Question: I got a problem trying to split 'str' in 2 int vars and 1 char var. Here is a code:
'''
FILE *fp;
int i,j;
char str[8];
char valor;
if(!(fp = fopen("miniflota_g.dat","rb"))){
printf("Error opening file.");
getch();
return;
}
while(fread(str,sizeof(str),1,fp) == 1){
sscanf(str,"%d %d %c",i,j,valor);
printf("%d %d %c",i,j,valor);
}
fclose(fp);
'''
And this is an error:

Thanks for any help.
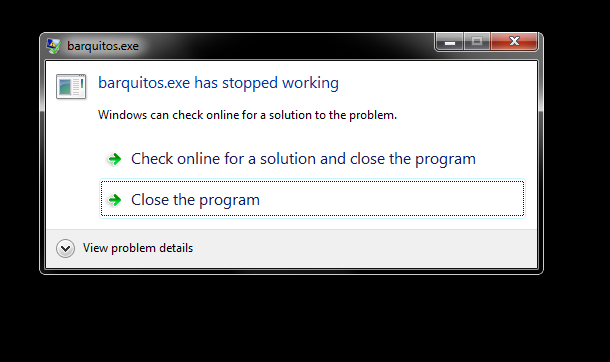
Answer: sscanf() works only on standard C 0-terminated strings. fread() does not append a 0 to what it reads. If you want to read 8 bytes and use sscanf() you need to 0-terminate the data first. So your array needs to be at least 9 bytes big, so you can append a 0 to the data.
Also you need to pass the variable addresses to it, so it can write to them.
So it should look more like this:
'''
FILE *fp;
int i,j;
char str[9] = { 0 };
char valor;
if(!(fp = fopen("miniflota_g.dat","rb"))){
printf("Error opening file.");
getch();
return;
}
while(fread(str,sizeof(str)-1,1,fp) == 1){
sscanf(str,"%d %d %c",&i,&j,&valor);
printf("%d %d %c",i,j,valor);
}
fclose(fp);
'''